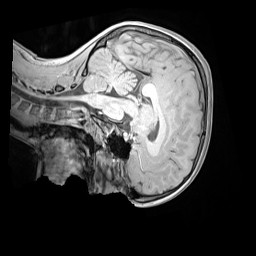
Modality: MP2RAGE
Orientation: sagittal
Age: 9
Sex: female
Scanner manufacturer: siemens
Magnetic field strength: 3 T
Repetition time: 4 s
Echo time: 0.00303 s